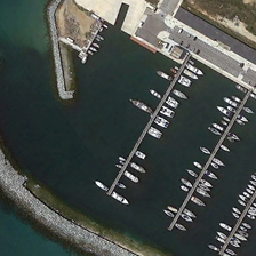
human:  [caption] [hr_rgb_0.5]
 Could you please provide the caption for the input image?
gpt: the pond is surrounded by light green trees and the road .

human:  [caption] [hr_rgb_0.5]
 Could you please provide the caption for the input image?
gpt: The lake is well divided into many parts.

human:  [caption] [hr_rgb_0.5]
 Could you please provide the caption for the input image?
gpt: The pond was neatly divided into many parts.

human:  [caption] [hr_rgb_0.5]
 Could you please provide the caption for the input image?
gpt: The pond is divided into many parts.

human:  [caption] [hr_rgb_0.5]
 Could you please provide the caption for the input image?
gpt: the pond is surrounded by light green trees and the road .